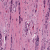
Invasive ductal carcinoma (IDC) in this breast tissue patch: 1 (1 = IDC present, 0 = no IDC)